Field crop: tomato
Growth stage: 2
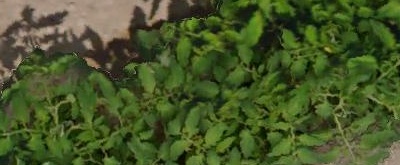
Species: tomato